Question: Is it possible to make a custom push view controller animation like the image? The basic idea is to push the view normally, but without moving the current view (that calls the 'pushViewController...').

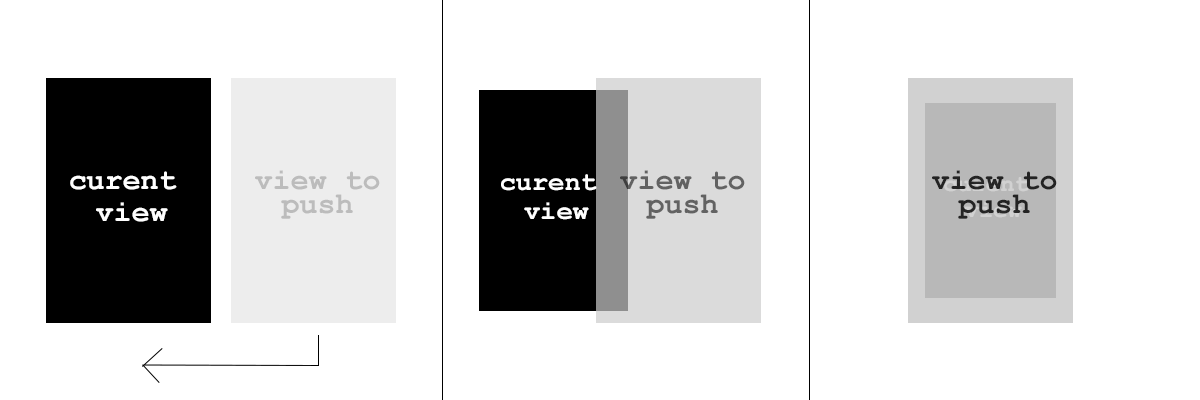
Answer: Sure, that can be done. I made a project where I did it like this:
'''
-(void)slideInController:(RDSlideController *) next {
next.presentingVC = self;
next.view.frame = CGRectMake(self.view.frame.origin.x + 320, self.view.frame.origin.y, self.view.frame.size.width, self.view.frame.size.height);
[self.view.window addSubview:next.view];
[UIView animateWithDuration:slideTime animations:^{
next.view.frame = self.view.frame;
} completion:^(BOOL finished) {
self.view.window.rootViewController = next;
}];
}
'''
The view controllers that I slid in were subclasses of RDSlideController (so I could have the presentingVC property and some other things), but that's not really necessary. Basically, you just instantiate the new controller, set its view's frame to be off screen to the right, add that view to the window, then animate the frame to the current view's frame. Finally, you switch out the view controllers so that the new one is now the root view controller of the window.